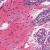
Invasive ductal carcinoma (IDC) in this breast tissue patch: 0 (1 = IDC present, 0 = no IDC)